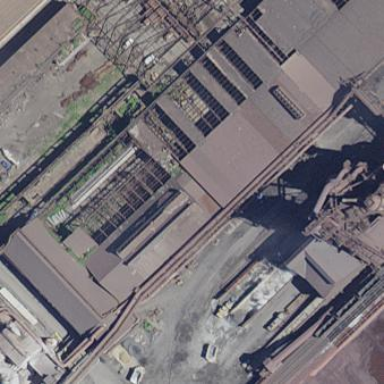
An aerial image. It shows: Industrial building.